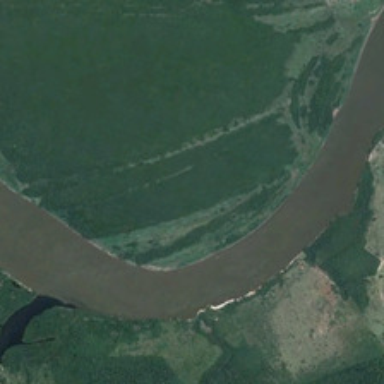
Many green plants are in two sides of a curved black river .